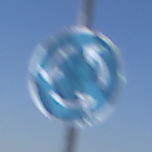
Verkehrszeichen: Kreisverkehr
Umgebung: Outdoor, Nature
Tageszeit: MorningAfternoon
Wetter: PartlyCloudy
Licht: Natural
Jahreszeit: NotSpecified
Kontrast: HighContrast